The plot is a Hilbert-envelope spectrum of a rotating bearing's acceleration signal, annotated with the bearing's characteristic defect frequencies. Classify the bearing condition as one of: normal, inner_race, outer_race, ball.
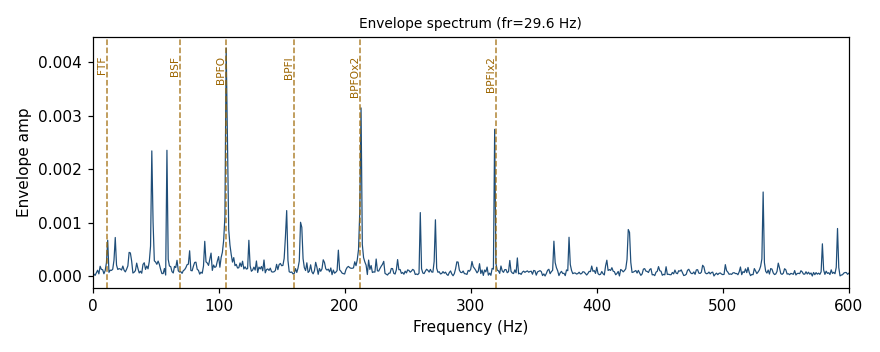
Answer: outer_race